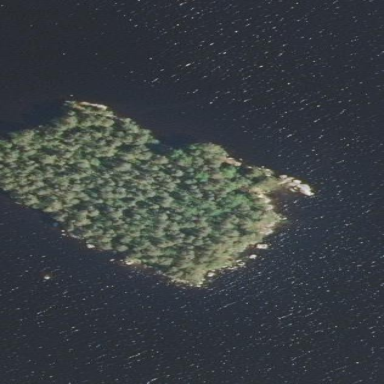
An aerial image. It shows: Islet covered with woodland.